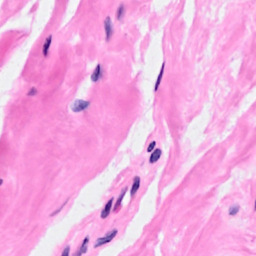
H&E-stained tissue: Breast